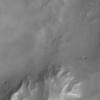
Atmospheric dust classification: not_dusty